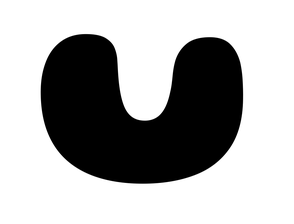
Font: Gluten_ExtraBold